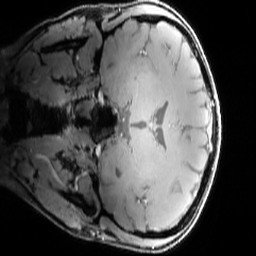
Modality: T1w
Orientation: coronal
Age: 28
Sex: female
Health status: healthy
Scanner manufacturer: siemens
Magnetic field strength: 7 T
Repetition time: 4.3 s
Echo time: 0.00227 s